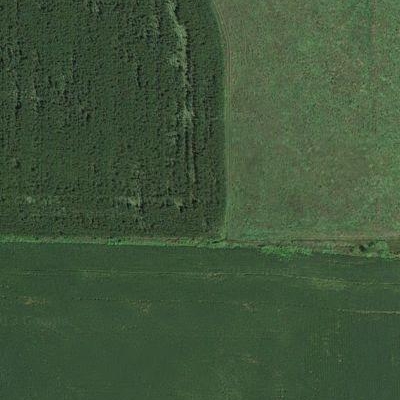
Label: bField